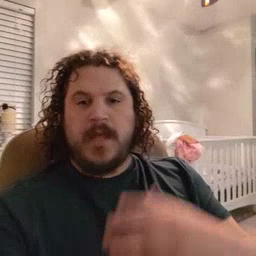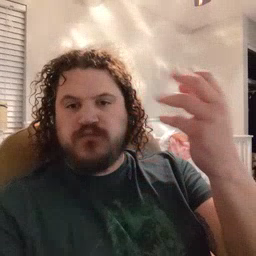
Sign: outside